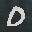
Label: 0